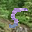
Label: 5